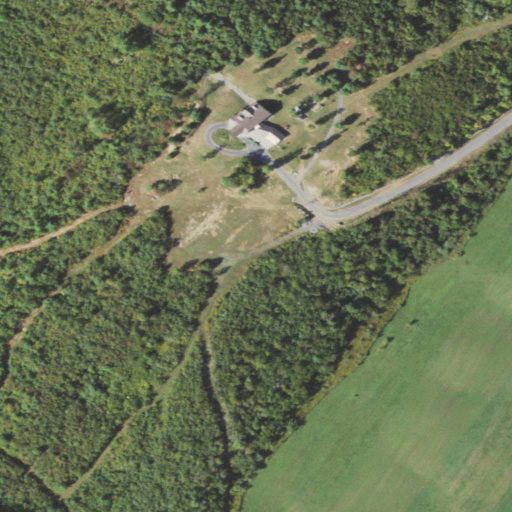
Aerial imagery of ridge(s) in Pennsylvania named Pine Ridge containing deciduous forest, cultivated crops, pasture, mixed forest, and shrub